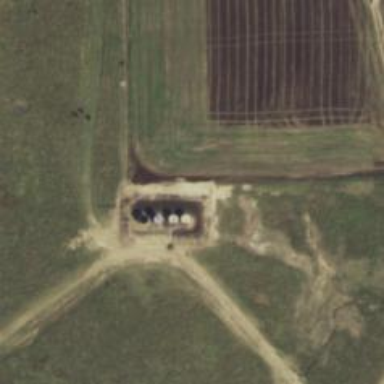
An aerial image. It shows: Storage tank with man-made structure.